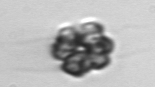
Label: Corymbellus